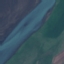
Land use / land cover: River